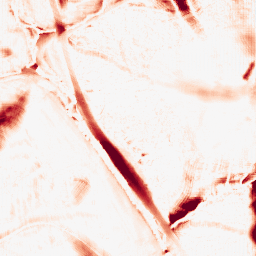
Category: morphological
Decomposition family: morphological_ellipse
Decomposition parameters: operation: opening
width: 30
height: 50
Upsampling method: fft_zeropad
Upsampling parameters: scale: 2
Upsampling scale: 2